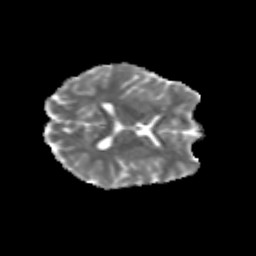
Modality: MD
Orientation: axial
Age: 23
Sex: female
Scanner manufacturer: siemens
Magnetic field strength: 3 T
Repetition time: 3.5 s
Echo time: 0.125 s